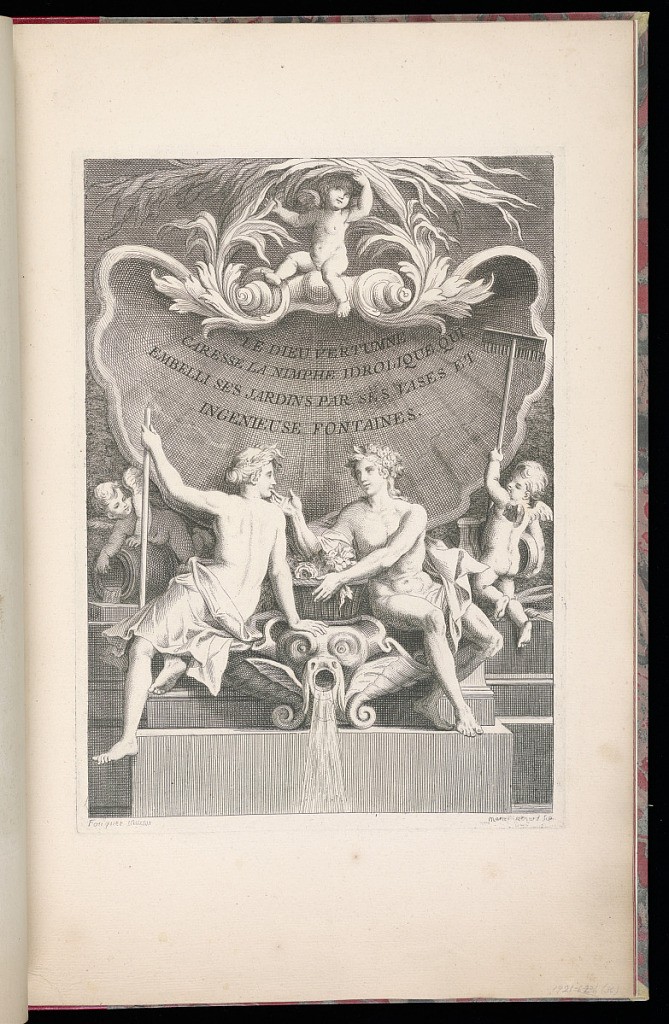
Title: Allegory for Garden Fountains
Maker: Jacques Fouquet, French, active 1685 – 1704
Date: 1707–44
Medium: Etching on laid paper
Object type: Print
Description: A print depicting the Roman god of seasons and plant growth, Vertumnus, seated on a fountain next to a water nymph with a basket of flowers in between them, flanked by three winged putti. Behind them a descriptive text is lettered on a large shell cartouche, decorated with acanthus leaf scrolls and a putto holding water reeds.